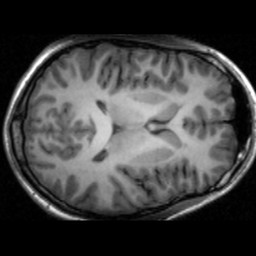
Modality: T1w
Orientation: axial
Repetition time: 0.008948 s
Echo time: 0.001784 s